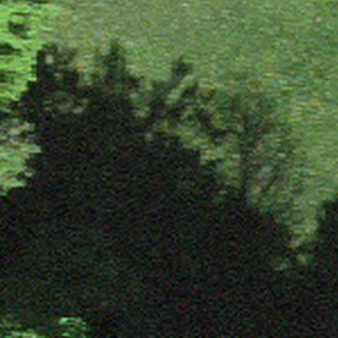
Label: other